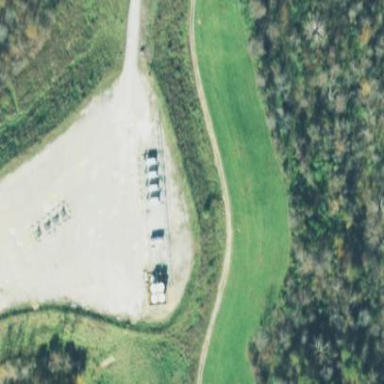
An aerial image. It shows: Industrial area dedicated to fracking.